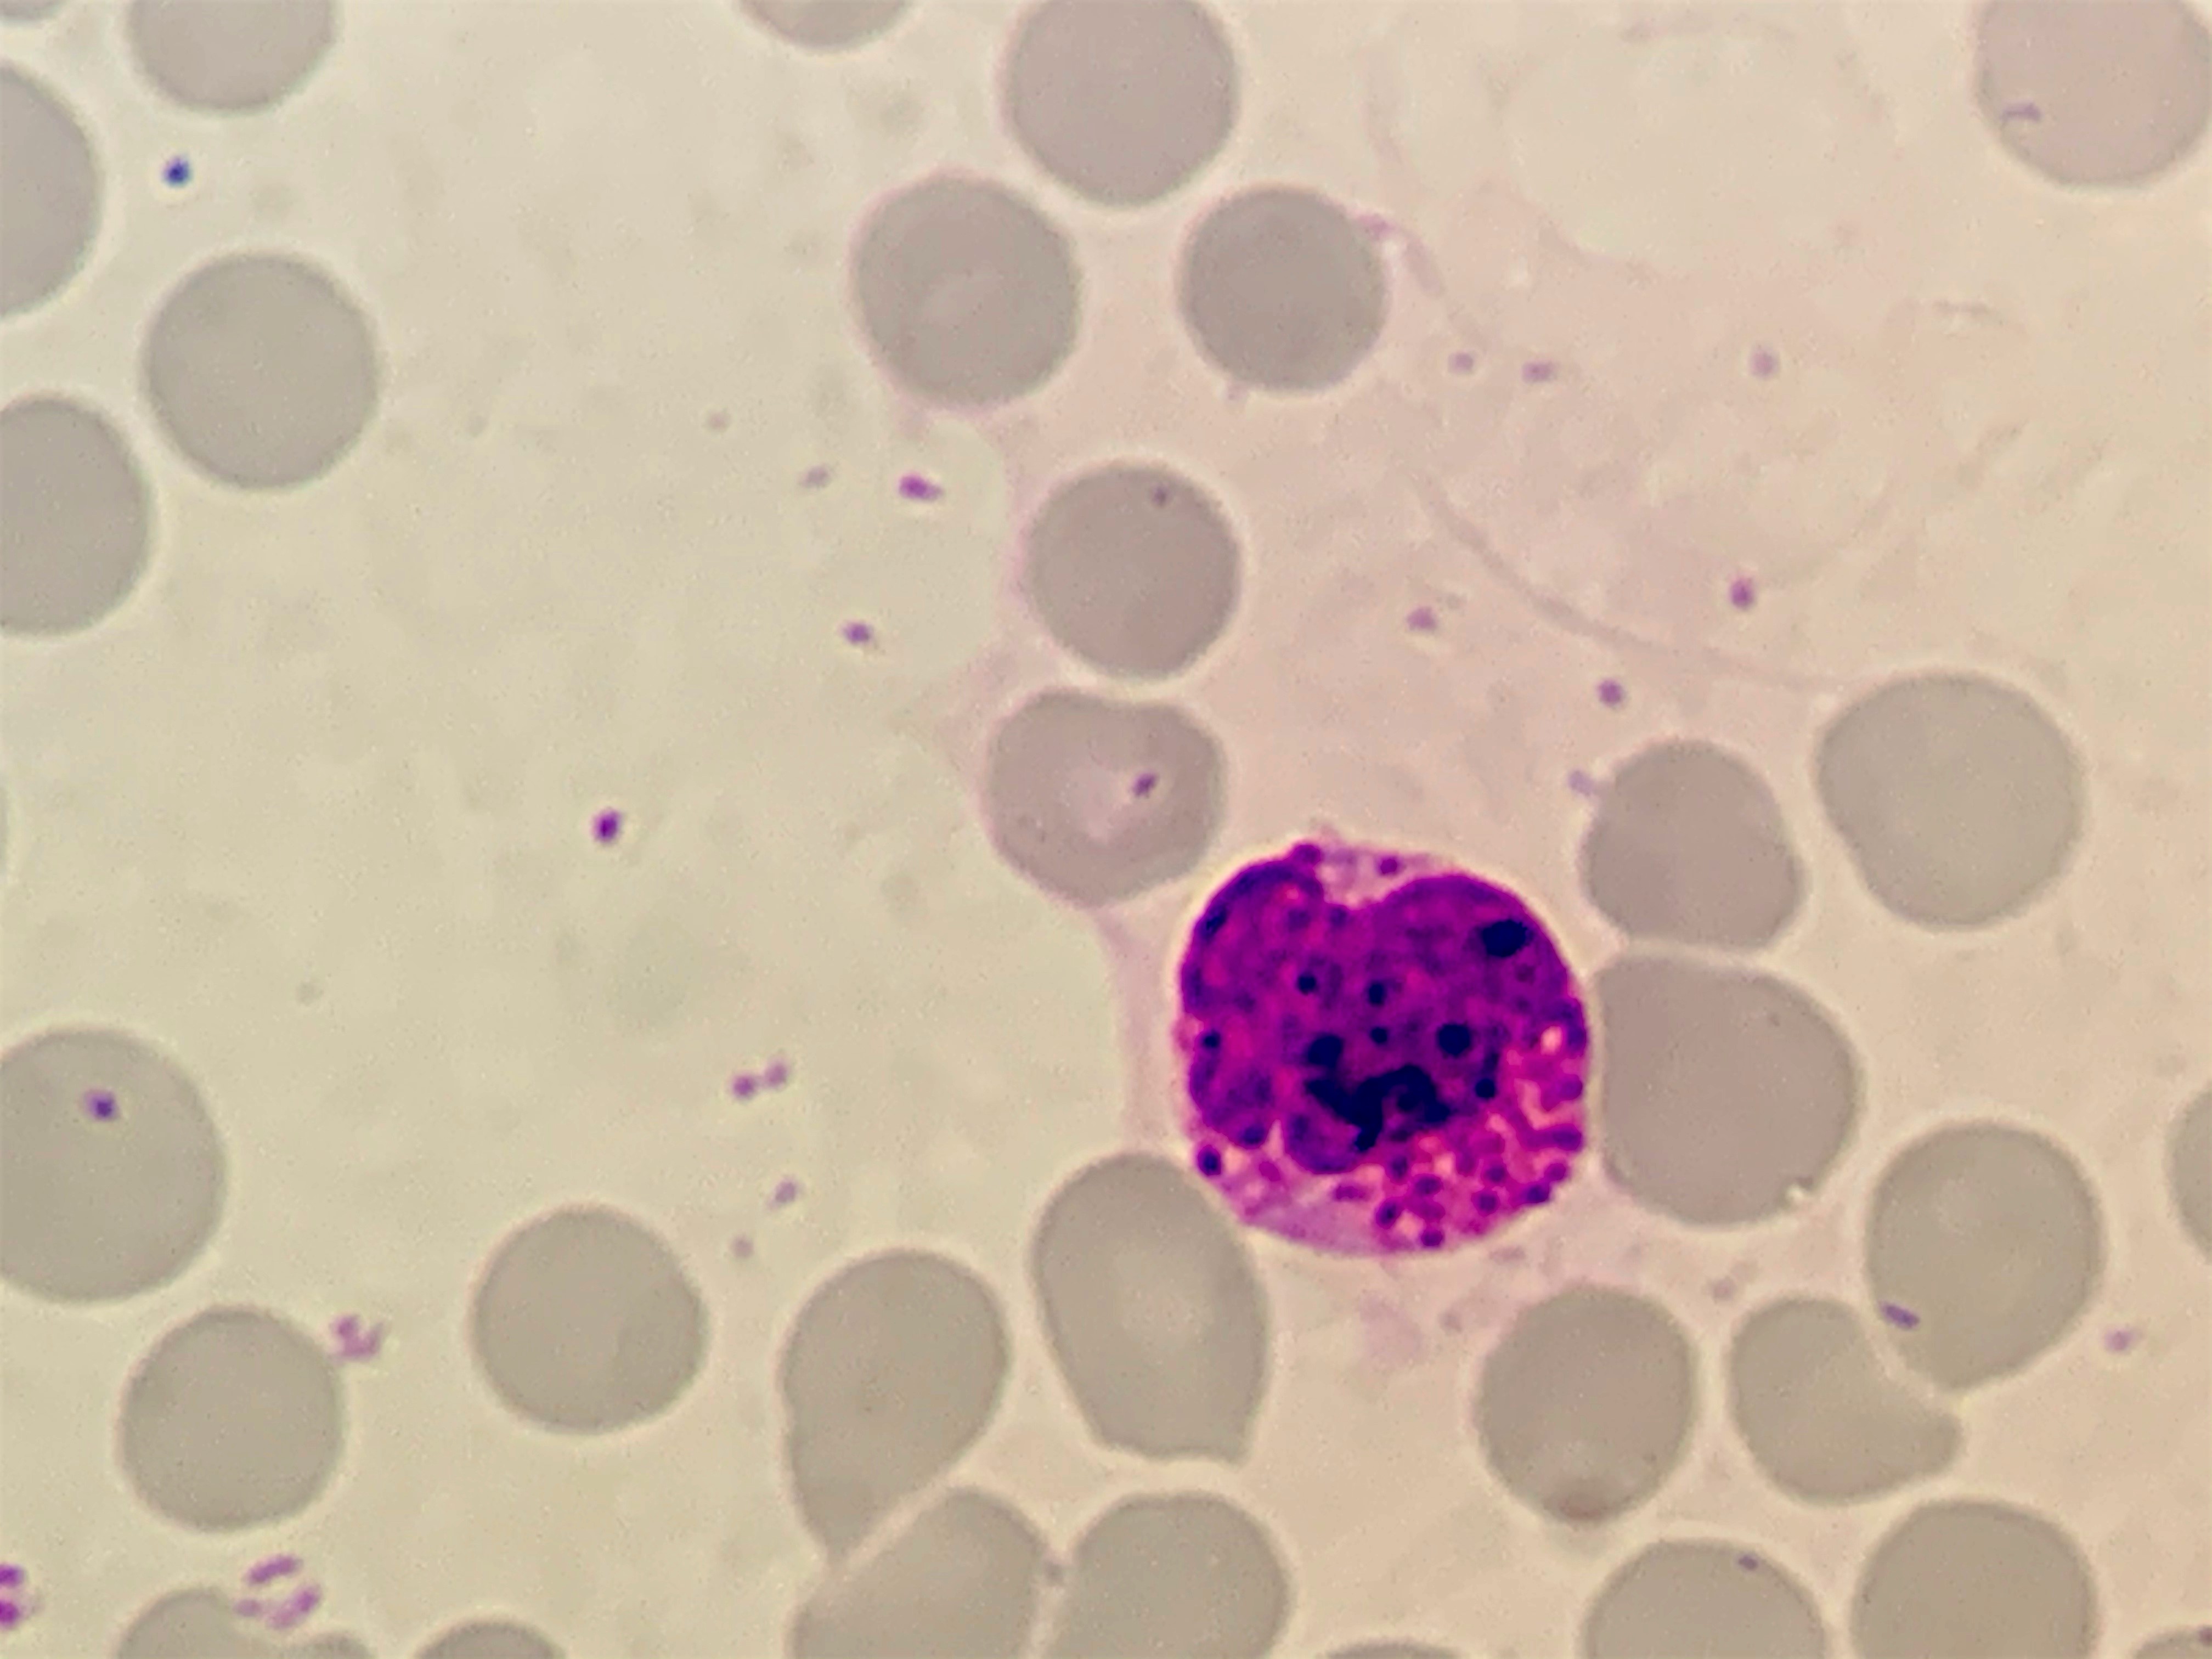
Cell type: BASOPHILS